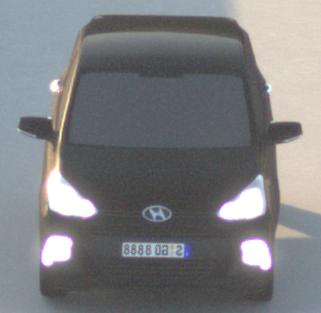
Make: Hyundai
Model: i10
Detailed model: Gen. 2
Model produced from: 2013
Model produced until: 2019
Doors: 5
Color: black
Road condition: dry road
Daytime: sunrise or sunset
Contrast: high contrast